【题型】选择题　【知识点】立体几何　【难度】easy
在长方体 $ABCD - A'B'C'D'$ 中，点 $P$ 在矩形 $ABCD$ 内（包含边线）运动，在运动过程中，始终保持到顶\\
点 $B$ 的距离与到对角线 $B'D$ 所在直线距离相等，则点 $P$ 的轨迹是（ \quad ）\\

% 使用表格实现 A与C、B与D 的纵向对齐
\begin{tabular}{@{}ll}
A. 线段 & B. 圆的一部分 \\
C. 椭圆的一部分 & D. 抛物线的一部分 \\
\end{tabular}
【解答】
【答案】A \\

【解析】如图所示，在长方体 $ABCD - A_1B_1C_1D_1$ 中，可得 $BB' \perp$ 平面 $ABCD$，\\
因为 $PB \subset$ 平面 $ABCD$，所以 $PB \perp BB'$，\\
所以，点 $P$ 到直线 $BB'$ 的距离等于 $PB$，\\
又因为点 $P$ 到顶点 $B$ 的距离与到对角线 $B'D$ 所在直线距离相等，
所以点 $P$ 到线 $B'B$ 的距离与到对角线 $B'D$ 所在直线距离相等，\\
过点 $B'$ 作 $\angle BB'D$ 的角平分线，类比到角平分面，此面与底面 $ABCD$ 的交的是直线，\\
又由点 $P$ 在矩形 $ABCD$ 内（包含边线）运动，所以点 $P$ 的轨迹是线段．\\
故选：A．

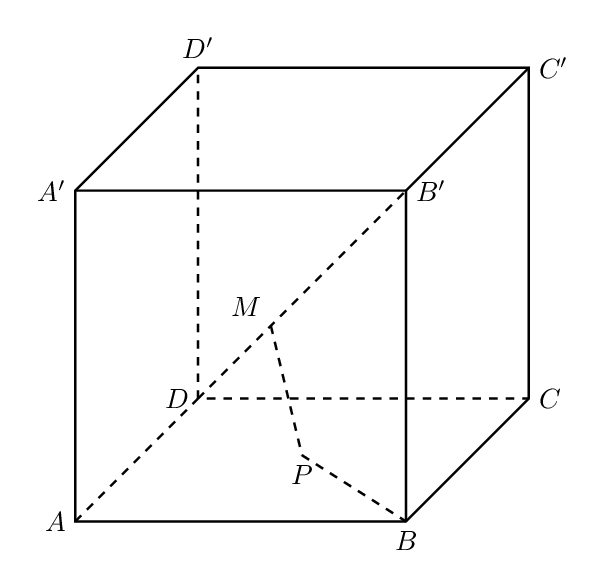